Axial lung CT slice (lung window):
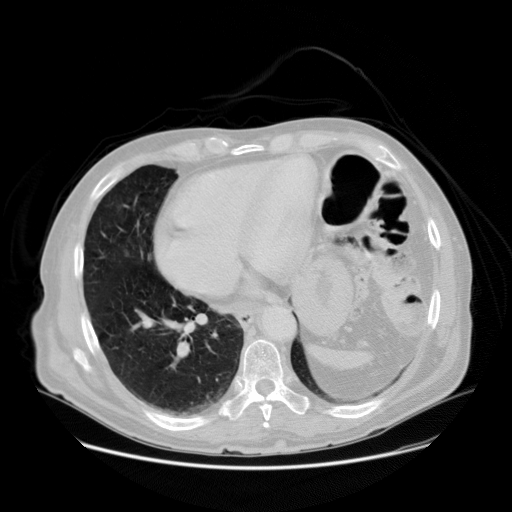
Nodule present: no